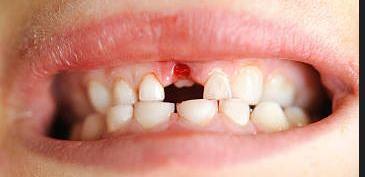
Condition: hypodontia